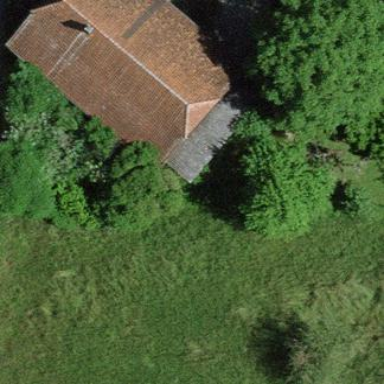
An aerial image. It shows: Rural barn.